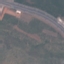
Label: Highway